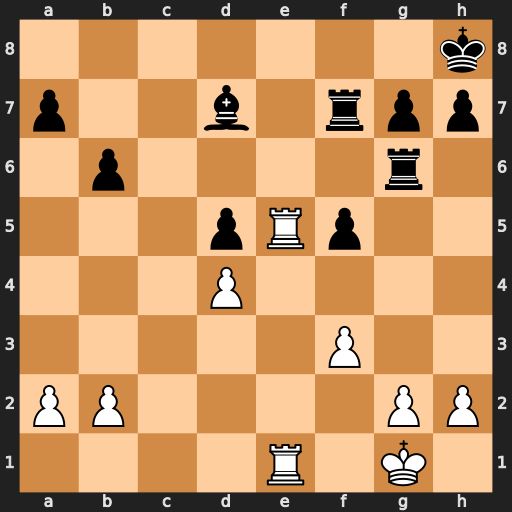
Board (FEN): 7k/p2b1rpp/1p4r1/3pRp2/3P4/5P2/PP4PP/4R1K1
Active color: w
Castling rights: -
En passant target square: -
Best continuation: Re8+ Bxe8 Rxe8+ Rf8 Rxf8#